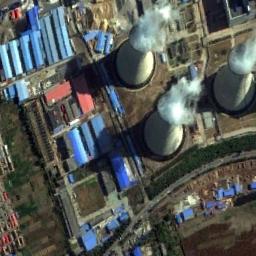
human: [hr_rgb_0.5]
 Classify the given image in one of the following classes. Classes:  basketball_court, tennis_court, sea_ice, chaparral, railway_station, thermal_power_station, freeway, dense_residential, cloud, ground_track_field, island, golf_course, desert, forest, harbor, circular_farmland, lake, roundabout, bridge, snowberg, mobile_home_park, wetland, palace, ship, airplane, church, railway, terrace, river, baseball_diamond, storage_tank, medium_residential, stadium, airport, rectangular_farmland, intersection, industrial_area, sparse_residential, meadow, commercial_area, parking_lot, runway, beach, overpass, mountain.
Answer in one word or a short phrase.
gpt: thermal_power_station